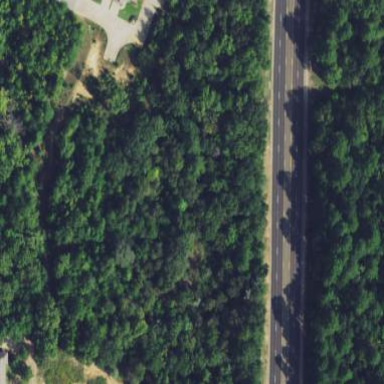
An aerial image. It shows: Lush woodland area covered with trees.